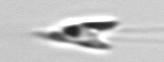
Label: Chrysochromulina_lanceolata